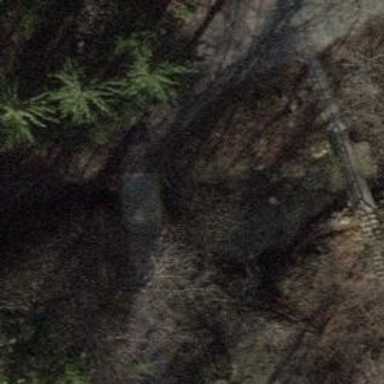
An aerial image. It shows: Track on concrete bridge with grade1 track type.